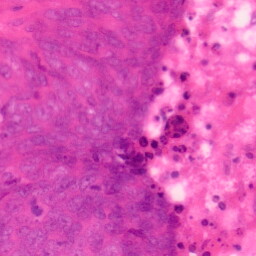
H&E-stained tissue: Colon